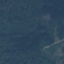
Land use / land cover: Forest